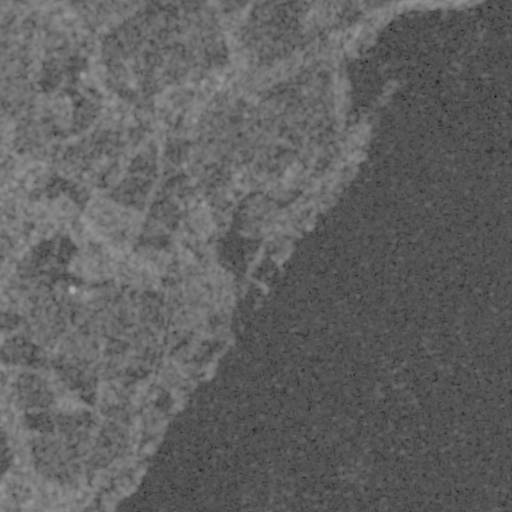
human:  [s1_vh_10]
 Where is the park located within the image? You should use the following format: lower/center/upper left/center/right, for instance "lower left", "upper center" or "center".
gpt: The park is located in the center left of the image.
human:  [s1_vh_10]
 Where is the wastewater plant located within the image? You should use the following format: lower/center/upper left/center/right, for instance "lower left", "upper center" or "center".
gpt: The wastewater plant is located in the center left of the image.
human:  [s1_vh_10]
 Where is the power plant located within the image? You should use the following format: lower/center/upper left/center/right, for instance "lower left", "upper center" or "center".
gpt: There is no power plant in the image.

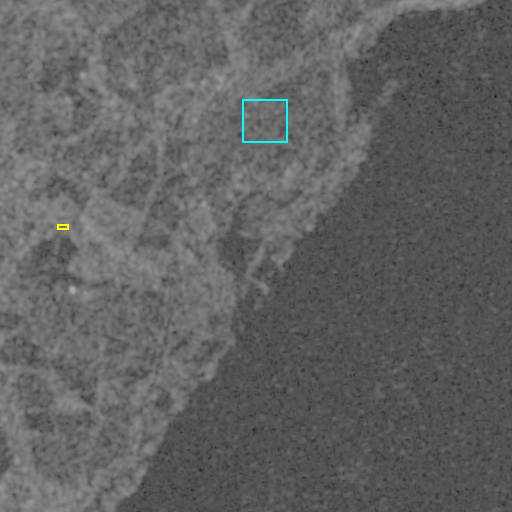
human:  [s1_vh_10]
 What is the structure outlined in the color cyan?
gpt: The structure outlined in cyan is a crop field.
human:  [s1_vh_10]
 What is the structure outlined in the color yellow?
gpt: The structure outlined in yellow is a wastewater plant.
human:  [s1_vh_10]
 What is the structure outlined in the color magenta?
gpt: There is no magenta outline.